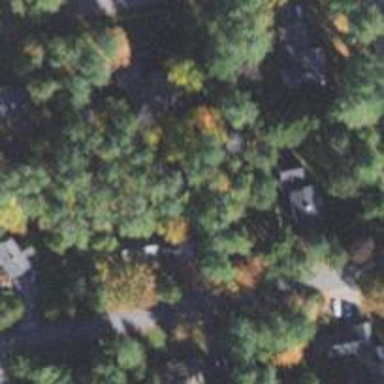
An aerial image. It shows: Forest area.